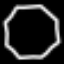
Label: octagon